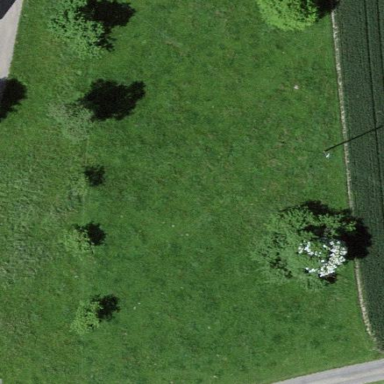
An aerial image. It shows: Open area covered with grass.